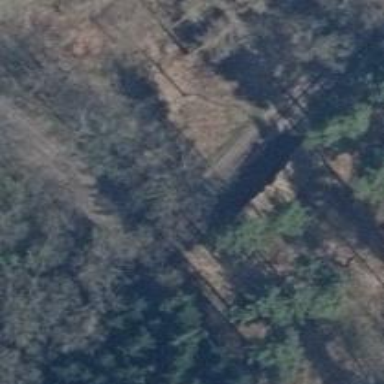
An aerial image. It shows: Track with grade 4 track type.